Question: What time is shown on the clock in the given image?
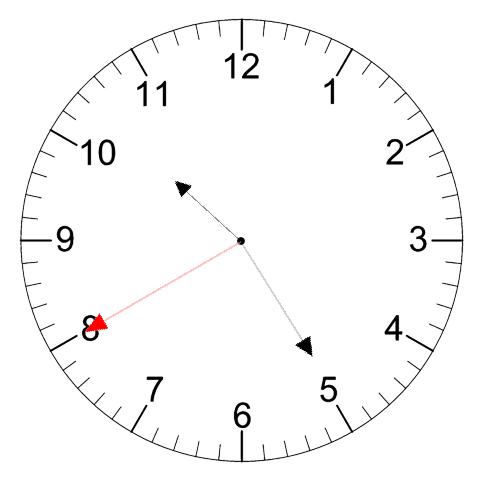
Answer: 10:24:40